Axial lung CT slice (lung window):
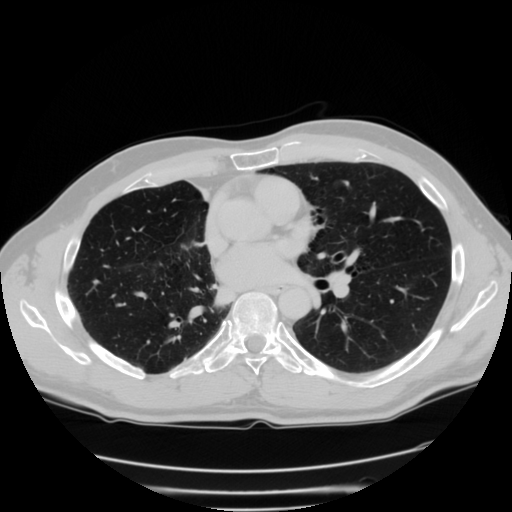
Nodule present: no